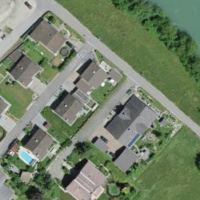
EUNIS habitat code: 55
Species observed at this site:
Himantoglossum hircinum